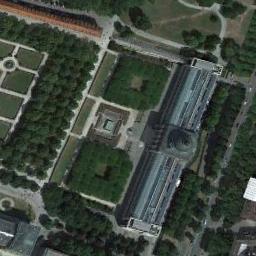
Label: church